Interaction volume radius: 10 \u00c5
Interaction volume height: 25 \u00c5
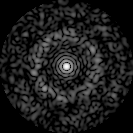
Disorder parameter: 0.8438